Question: I have a UIImageView in a UIView.
'''
media.mediaImageView = [UIImageView new];
media.mediaImageURL = [NSURL URLWithString:url];
media.mediaImageView.frame = CGRectMake(0, 0, self.tableView.frame.size.width, 120);
media.mediaImageView.contentMode = UIViewContentModeScaleAspectFill;
media.mediaImageView.clipsToBounds = YES;
[self.tableView addSubview:media.mediaImageView];
'''
I would like to add a layer (or something else, a view ?) to that UIView, this layer would be filled with a plain color with alpha transparency. In the following example it would be redColor and transparency 0.5 :

But later in code the UIView is resized :
'''
rect = CGRectMake(0, 0, newWidth, newHeight);
myUIView.frame = rect;
'''
Is this possible ?
I can make it work but only by redrawing the UIView AND the layer.
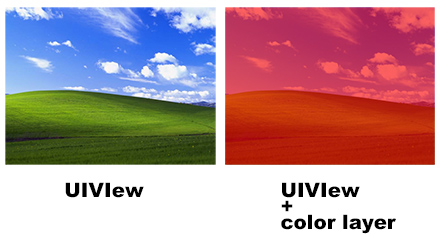
Answer: Easy enough. Add a subview to your image view. Set this view's background to the desired color. Set it's frame to match the image view's bounds. And be sure to set this view's 'autoresizingMask' to have both flexible width and height. That will ensure it resizes automatically when the image view's size changes.
'''
media.mediaImageView = [UIImageView new];
media.mediaImageURL = [NSURL URLWithString:url];
media.mediaImageView.frame = CGRectMake(0, 0, self.tableView.frame.size.width, 120);
media.mediaImageView.contentMode = UIViewContentModeScaleAspectFill;
media.mediaImageView.clipsToBounds = YES;
// create and add overlay
UIView *overlay = [[UIView alloc] initWithFrame:media.mediaImageView.bounds];
overlay.backgroundColor = [UIColor colorWithRed:1.0 green:0.0 blue:0.0 alpha:0.5]; // as needed
overlay.autoresizingMask = UIViewAutoresizingFlexibleWidth | UIViewAutoresizingFlexibleHeight;
[media.mediaImageView addSubview:overlay];
'''